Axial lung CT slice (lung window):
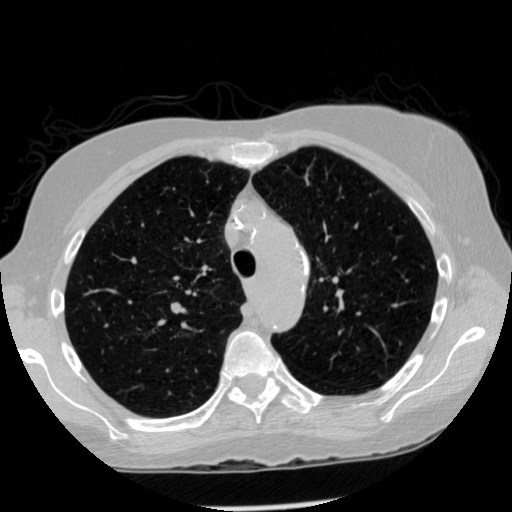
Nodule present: no